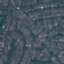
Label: Residential